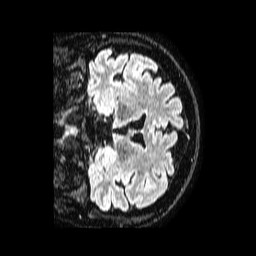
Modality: FLAIR
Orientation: coronal
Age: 50
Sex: female
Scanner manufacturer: philips
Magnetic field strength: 1.5 T
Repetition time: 4.8 s
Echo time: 0.3 s